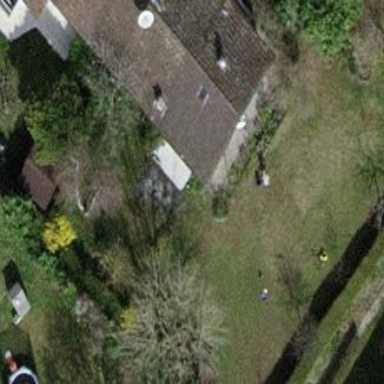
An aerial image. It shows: Garden surrounded by fence.